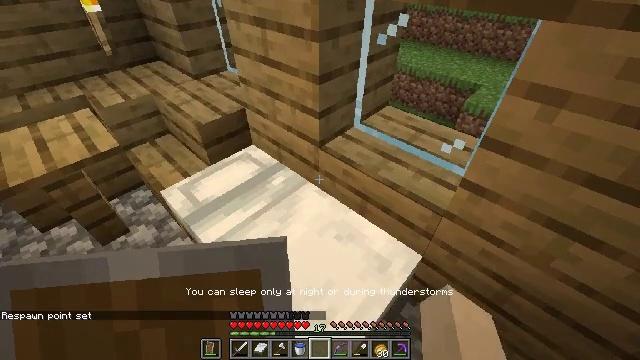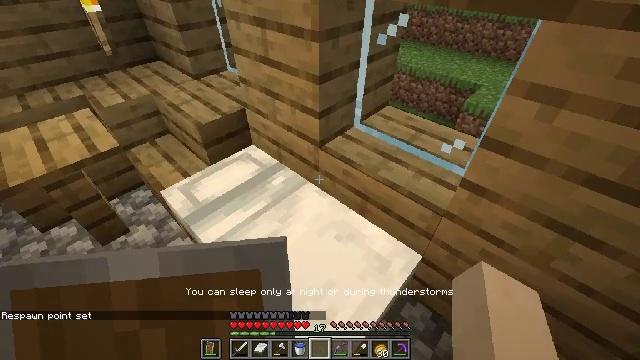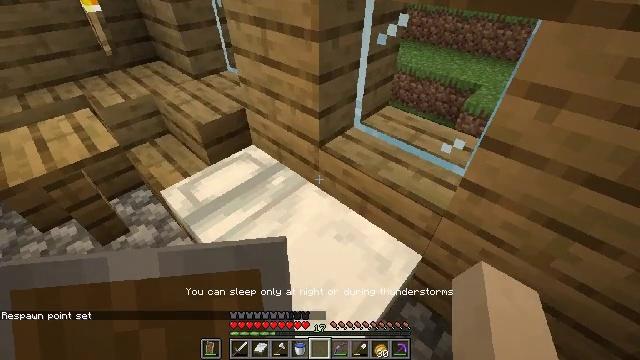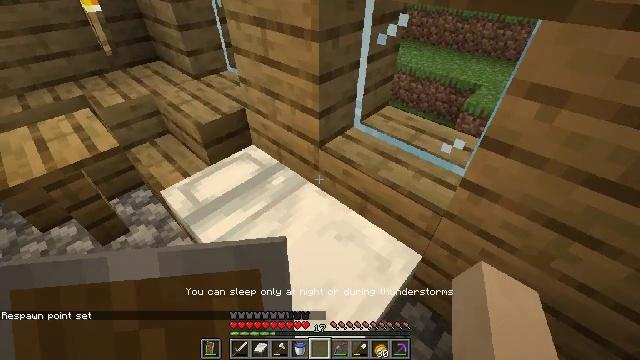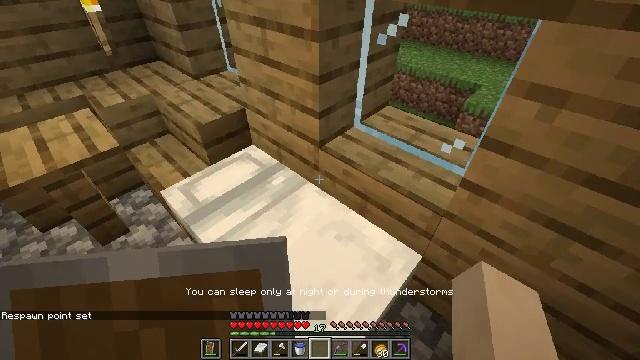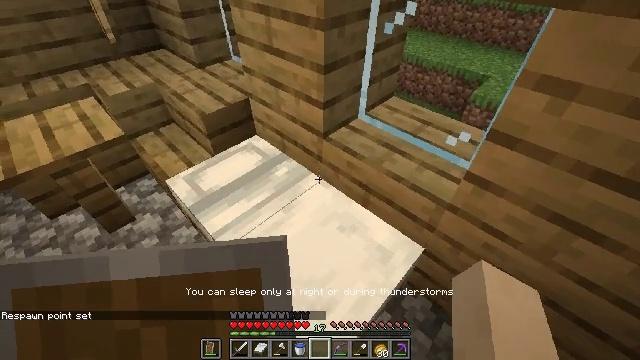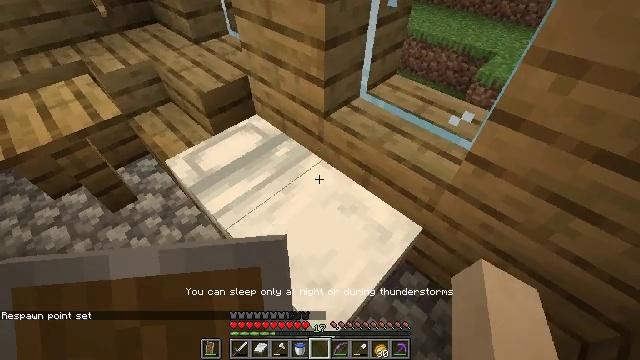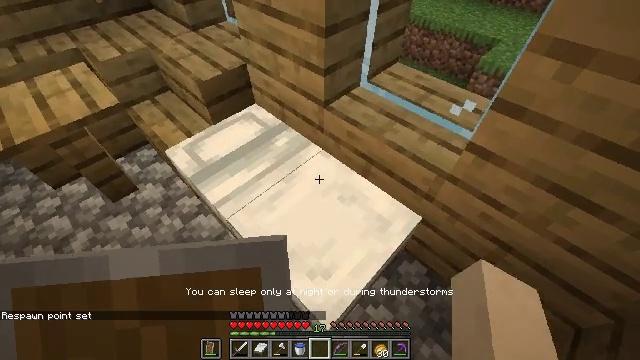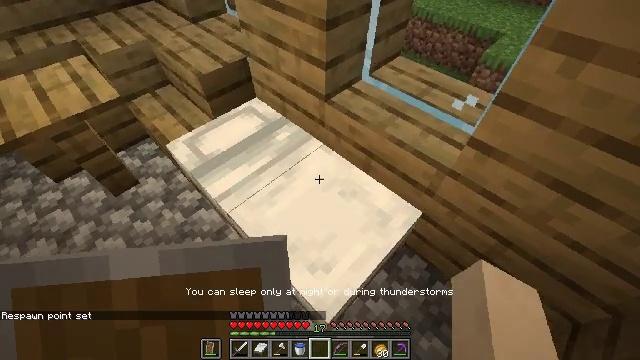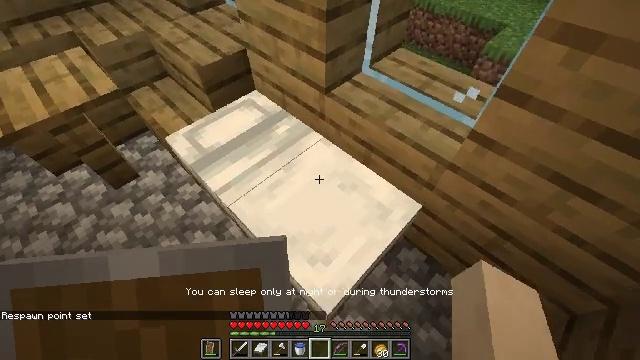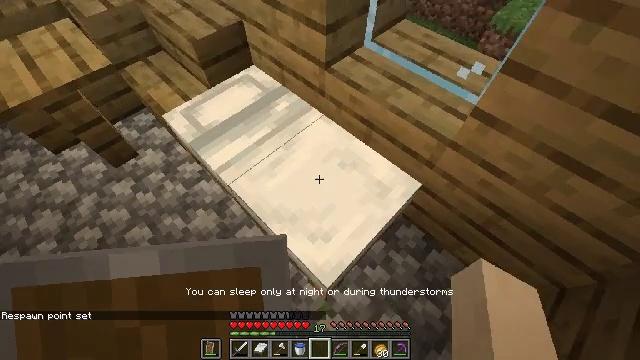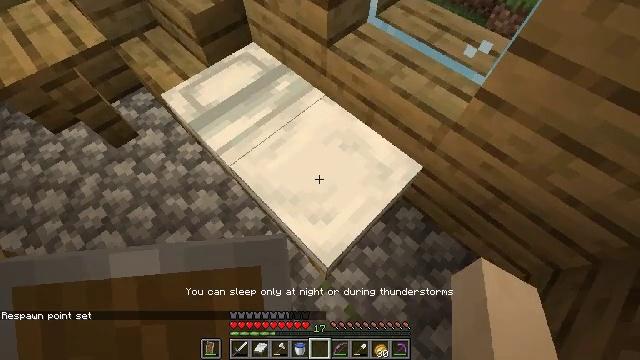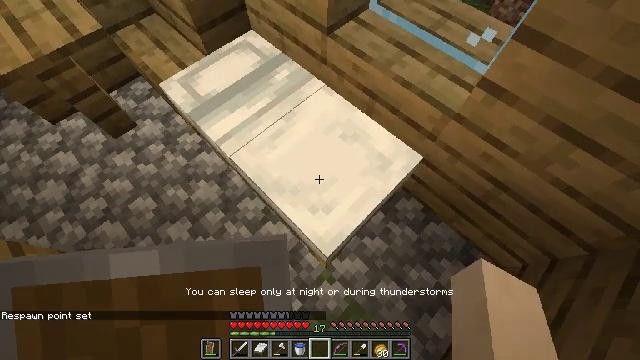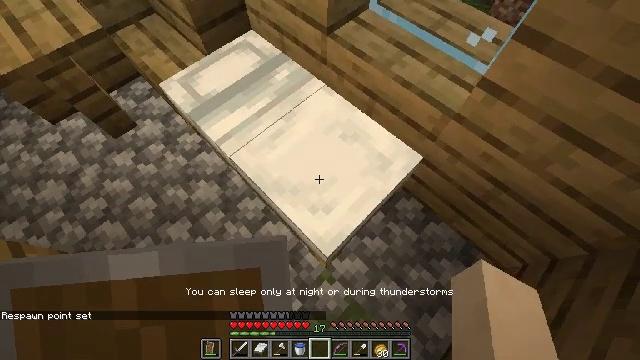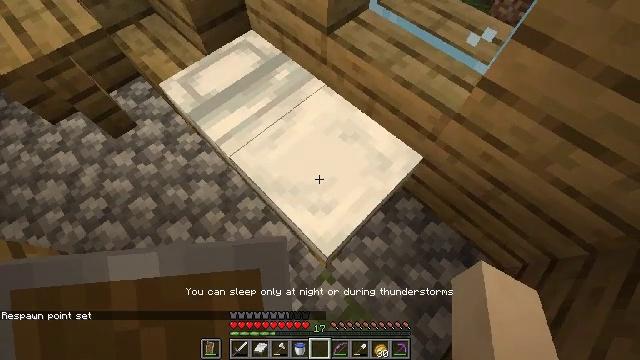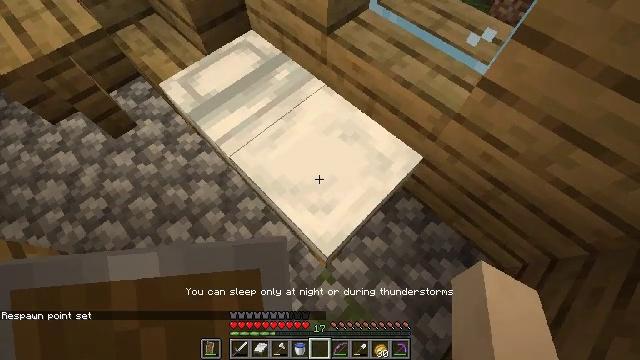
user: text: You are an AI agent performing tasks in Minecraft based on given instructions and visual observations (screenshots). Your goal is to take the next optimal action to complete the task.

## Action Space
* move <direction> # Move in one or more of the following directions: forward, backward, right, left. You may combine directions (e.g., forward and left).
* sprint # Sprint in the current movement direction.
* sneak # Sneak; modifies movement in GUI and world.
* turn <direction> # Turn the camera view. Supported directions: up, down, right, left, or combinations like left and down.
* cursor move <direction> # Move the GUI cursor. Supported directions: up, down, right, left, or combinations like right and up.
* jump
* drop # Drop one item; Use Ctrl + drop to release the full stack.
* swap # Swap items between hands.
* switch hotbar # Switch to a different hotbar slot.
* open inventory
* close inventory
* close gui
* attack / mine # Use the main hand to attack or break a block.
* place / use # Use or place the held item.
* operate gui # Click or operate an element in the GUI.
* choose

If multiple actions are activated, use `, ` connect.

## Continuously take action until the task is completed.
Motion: motion action
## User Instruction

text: Collect sand to make glass.
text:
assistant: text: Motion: no_op
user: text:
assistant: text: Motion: no_op
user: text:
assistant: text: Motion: no_op
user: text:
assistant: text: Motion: no_op
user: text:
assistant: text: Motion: turn left and down
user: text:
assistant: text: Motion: turn down
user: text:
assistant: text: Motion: turn down
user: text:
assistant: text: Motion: turn down
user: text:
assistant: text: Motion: turn down
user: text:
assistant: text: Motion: turn down
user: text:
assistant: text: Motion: turn down
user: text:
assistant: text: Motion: turn down
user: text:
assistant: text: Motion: no_op
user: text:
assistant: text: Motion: no_op
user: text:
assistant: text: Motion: no_op
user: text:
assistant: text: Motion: no_op
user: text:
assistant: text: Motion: no_op
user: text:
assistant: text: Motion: no_op
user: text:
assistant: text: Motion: no_op
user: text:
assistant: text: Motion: no_op
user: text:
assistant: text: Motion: no_op
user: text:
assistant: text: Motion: no_op
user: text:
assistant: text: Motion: no_op
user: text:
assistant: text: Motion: no_op
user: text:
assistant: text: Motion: no_op
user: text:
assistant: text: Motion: use / place
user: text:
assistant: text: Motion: use / place
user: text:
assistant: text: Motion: use / place
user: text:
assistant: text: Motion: use / place
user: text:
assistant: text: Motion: no_op